Question: I'm trying to achieve a transition of my UIViewController where is very simply zooms out slightly and blurs so that it sits faded in the background. I have looked at a lot of solutions but I can't find anything surrounding blurring specifically.
Currently I am just playing with taking a screen of the parent view controller and animating that in the child.
Apps such as Tweetbot 3 and Pinterest are notable ones which do this, see a screenshot here, exactly what I mean:

I'm struggling with it smoothly blur out. Any suggestions on how to achieve this effect?
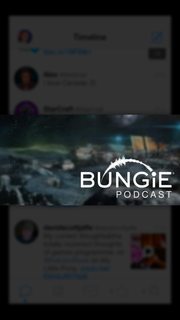
Answer: You can display it in UIImageView and place on top of other UIViews. In the past, I used renderInContext in CALayer.
'''
UIGraphicsBeginImageContext(self.view.bounds.size);
[self.view drawViewHierarchyInRect:self.view.bounds];
UIImage *blurImg = UIGraphicsGetImageFromCurrentImageContext();
UIGraphicsEndImageContext();
'''
Once you capture UIView screenshot, apply blur effect. Unfortunately, there is no public API available yet for blur effect, but Apple has a sample implementation in sample code. It's a Category for UIImage. Please search a sample code in Xcode documentations. After adding UIImage category files to your project, you can blur an image like this:
'''
blurImg = [blurImg applyDarkEffect];
'''
<URL>
'''
UIImage *blurImg = [originalImg stackBlur:radius];
'''